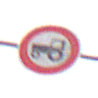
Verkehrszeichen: VerbotKraftfahrzeugeZuegeNichtSchneller25
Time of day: Midday
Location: Outdoor (Nature)
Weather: Overcast
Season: Winter
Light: Natural